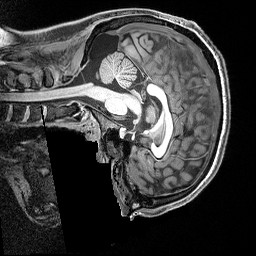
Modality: T1w
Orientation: sagittal
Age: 30
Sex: male
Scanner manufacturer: siemens
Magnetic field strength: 3 T
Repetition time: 2.3 s
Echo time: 0.00298 s